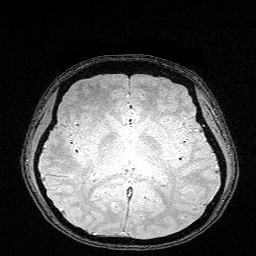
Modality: FLASH
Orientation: coronal
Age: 24
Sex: female